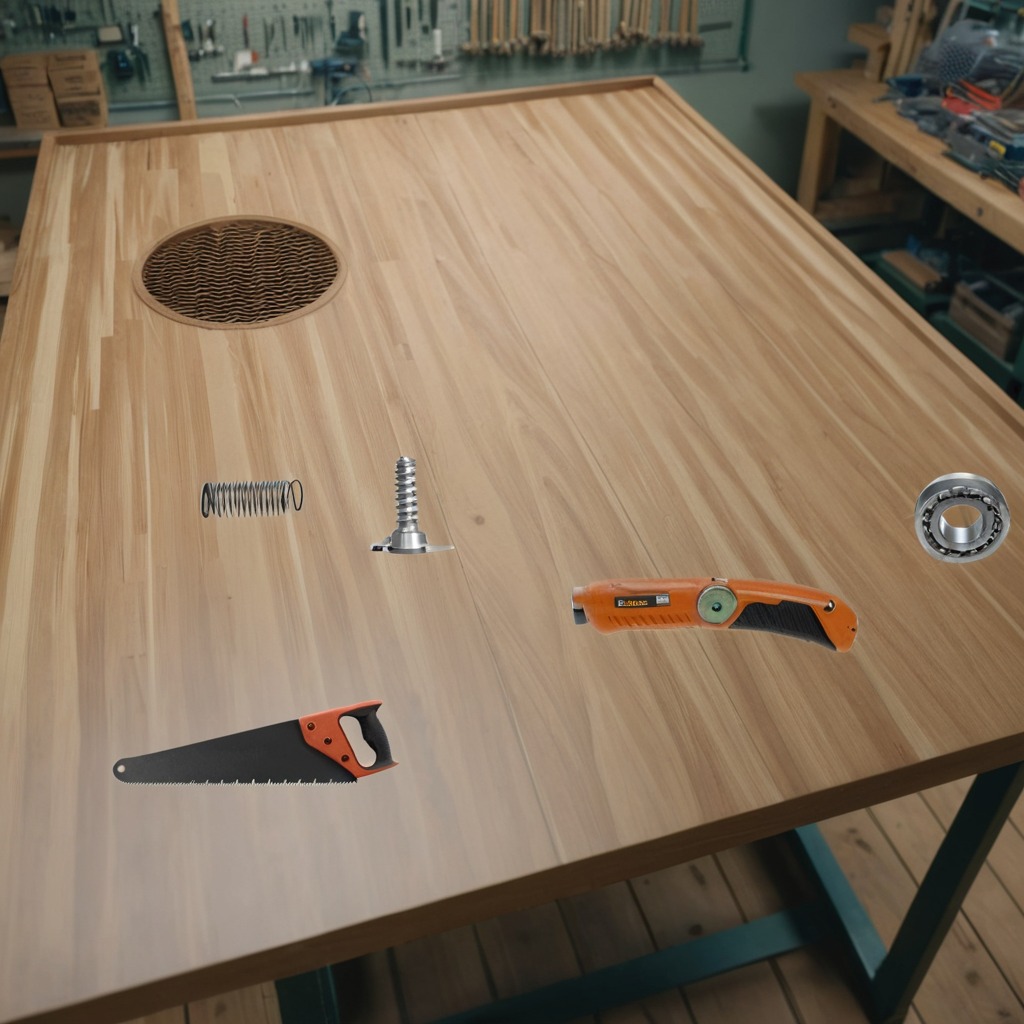
A ball bearing, a knife, a screw, a spring, and a saw are lying on the workbench.